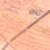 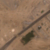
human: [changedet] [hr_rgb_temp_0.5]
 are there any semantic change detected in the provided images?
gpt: A small park and some constructions were built near the road.